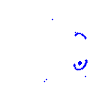
Particle: proton